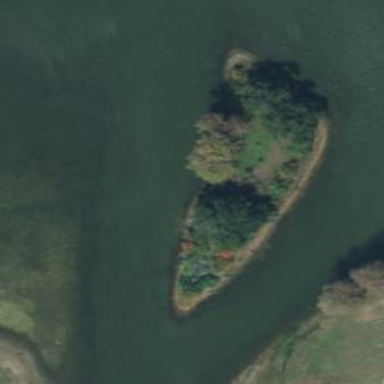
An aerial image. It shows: Island.